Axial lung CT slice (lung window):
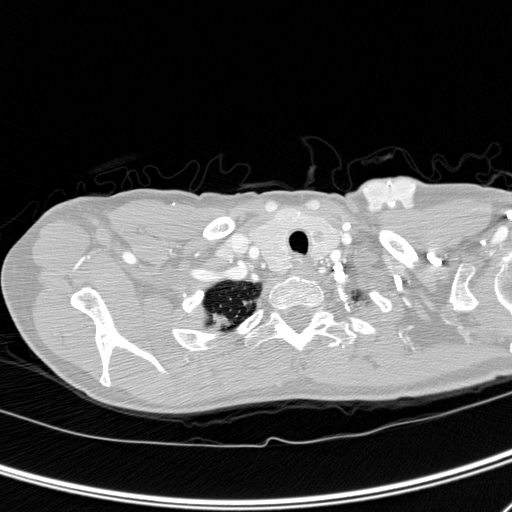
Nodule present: no